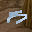
Label: 5